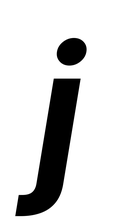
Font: Inter-Italic_Bold_Italic